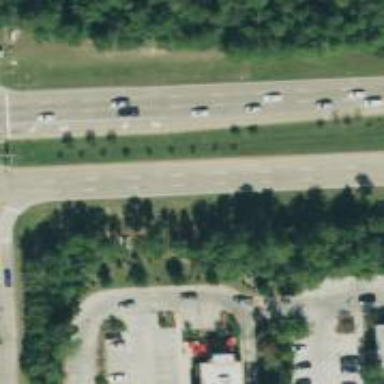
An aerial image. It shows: Primary highway.